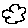
Label: cloud